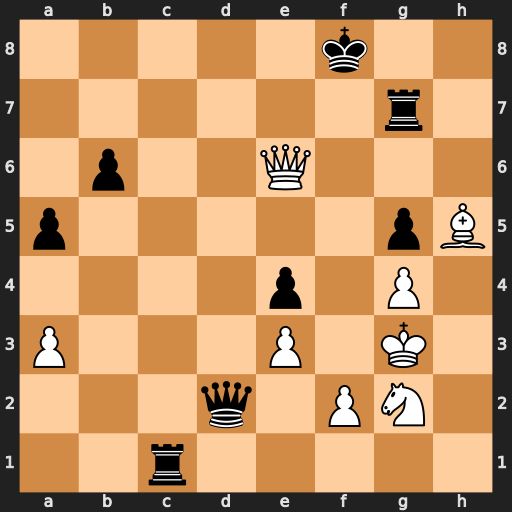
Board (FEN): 5k2/6r1/1p2Q3/p5pB/4p1P1/P3P1K1/3q1PN1/2r5
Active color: w
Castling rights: -
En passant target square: -
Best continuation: Qe8#